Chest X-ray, AP view. Patient: 54 years old, sex M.
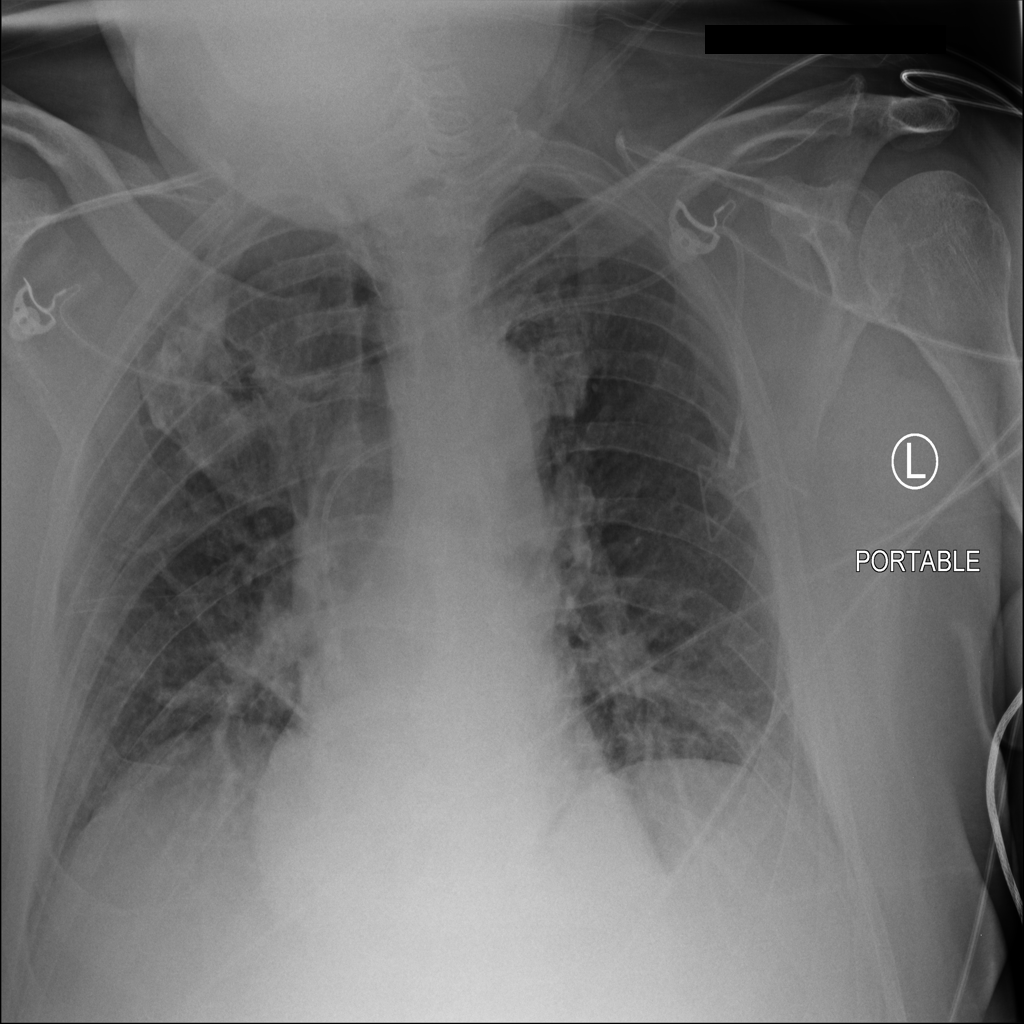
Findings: Atelectasis